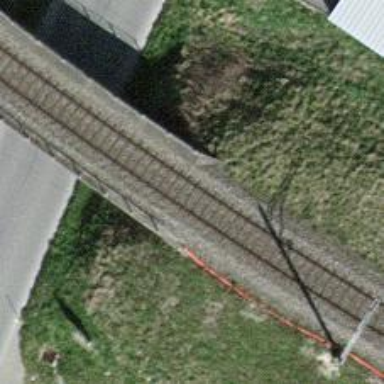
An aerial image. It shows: Bridge with single railway track electrified by contact line.